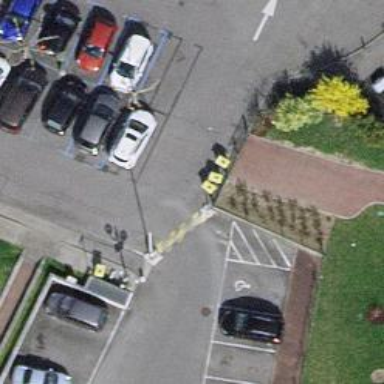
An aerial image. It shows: Lift gate barrier.